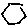
Label: hexagon